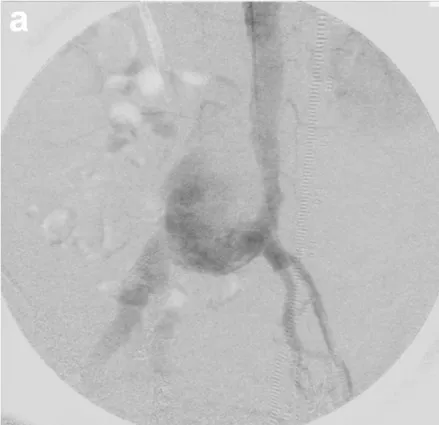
Angiographic imaging. A) The initial abdominal aortic angiogram. A large aneurysm arising from the lower abdominal aorta to the right CIA is observed. There is also early venous filling in the right CIV.
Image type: radiology (ct)